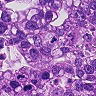
Metastatic tissue present: yes